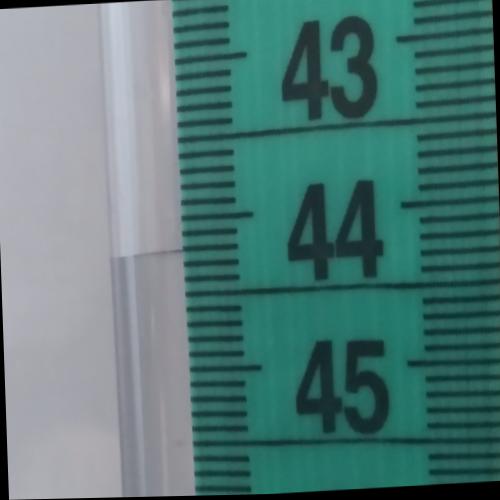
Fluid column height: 44.2 cm